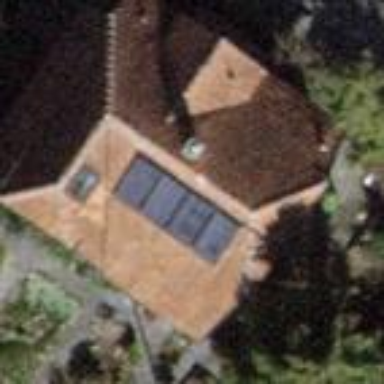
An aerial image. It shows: Detached building with roof shaped like quadruple saltbox.